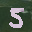
Label: 5